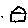
Label: house